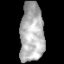
Tissue: lung
Cell type: Epithelial cells
Senescence score: 0.209
Nuclear area (px): 1395
Mean DAPI intensity: 177.54